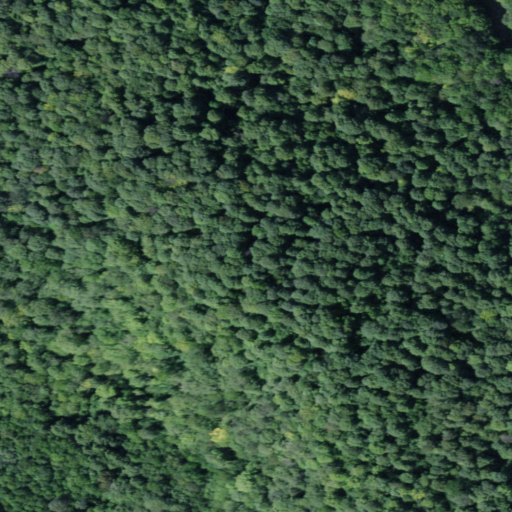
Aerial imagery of mountain in New York named Tripp Pinnacle containing deciduous forest, mixed forest, and shrub